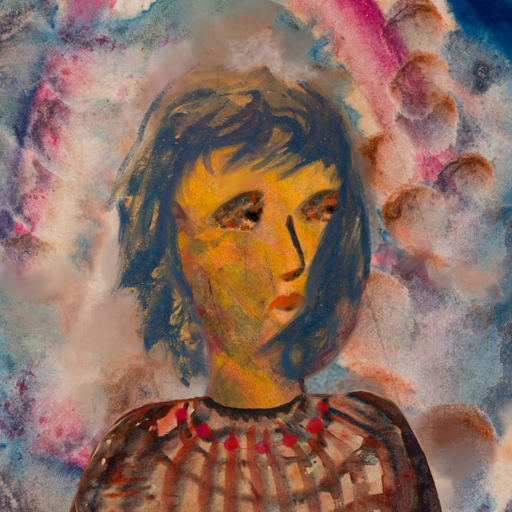
Background: Rupkatha, Head And Neck Side: Gypsy_Mother, Face Side: Gypsy_Queen, Bust: Orphan, Hair Side: In_The_Sun, Head Accessory: Blank, Second Necklace: Blank, Necklace: Irani_3, Baby: Blank